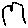
Label: bird